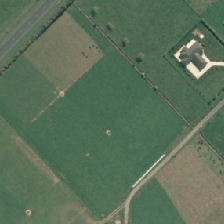
Land cover: high_producing_grassland